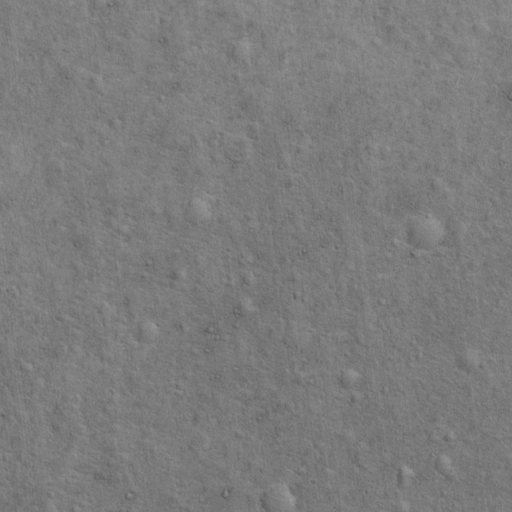
Classes present: Background